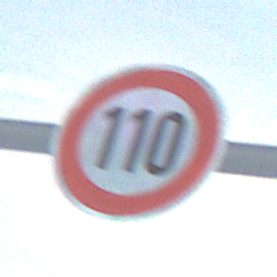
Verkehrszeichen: Geschwindigkeit110
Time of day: SunriseSunset
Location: Outdoor (Nature)
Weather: PartlyCloudy
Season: NotSpecified
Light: Natural